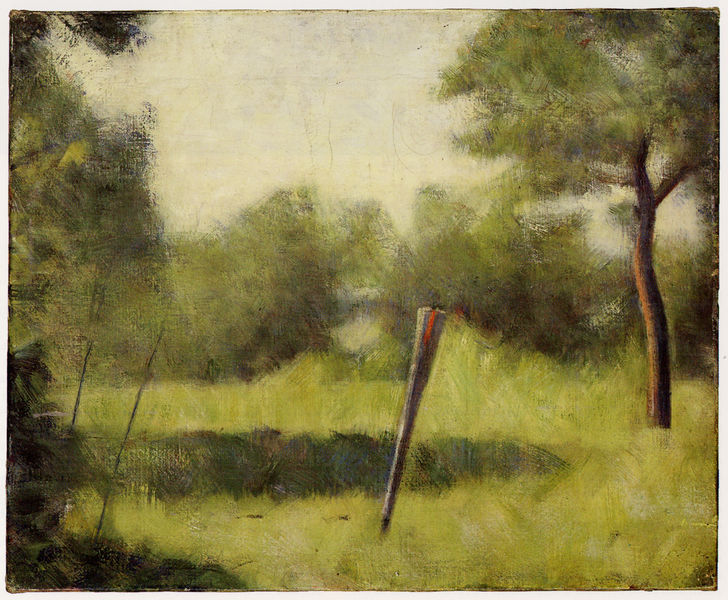
Titel: Paysage au piquet
Künstler: Georges Pierre Seurat
Standort: Basel
Institution: Kunstmuseum
Schlagwörter: baum, blau, blätter, dunkel, feuer, gemälde, himmel, laub, meer, schatten, weiß, wolken, aquarell, baumstämme, bäume, gelb, grün, impressionismus, landschaft, ocker, äste, blume, blumen, braun, frankreich, grau, hell, hintergrund, holz, licht, orange, schwarz, gras, park, parkanlage, rasen, rot, wiese, wolke, zaun, band, helld, bild, öl, ast, baumstamm, erde, feld, felder, gräser, natur, schilf, stamm, strauch, weide, zweige, busch, büsche, sonne, sträucher, wiesen, land, blatt, pflanze, pflanzen, kontrast, wald, stock, garten, sommer, bogen, stab, sonnenlicht, farbe, hecke, hellgrün, nebel, tag, linien, herbst, weis, stämme, duktus, impressionistisch, ölfarbe, nagel, frühling, unscharf, eisen, weiden, pfahl, zweig, tageslicht, lichtung, pinselstrich, wärme, verschwommen, verwischt, ländlich, geäst, rinde, seurat, gärten, sfumato, frühjahr, schaten, grüngelb, fackel, pfeil, stecken, treffer, golf, ziel, gartenanlage, schilff, bogenschiessen, edülle, georges, verschwommen aufgelost, werwischt